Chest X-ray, AP view. Patient: 37 years old, sex F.
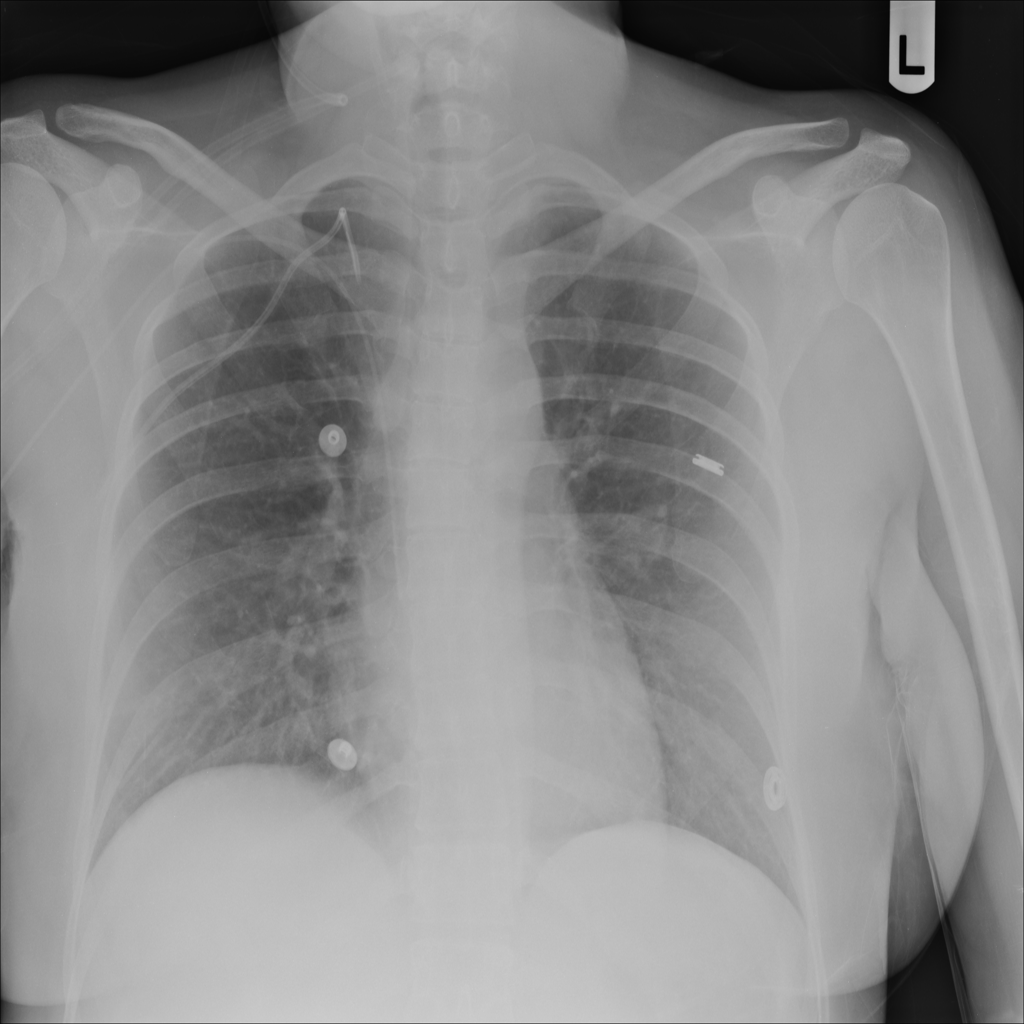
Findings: No Finding